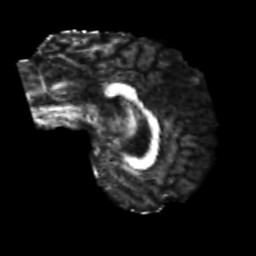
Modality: FA
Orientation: sagittal
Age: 22
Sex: male
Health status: healthy
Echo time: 0.074 s